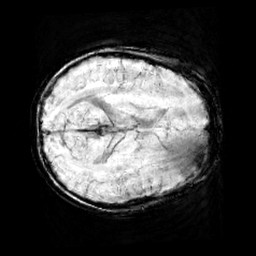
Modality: minIP
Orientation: axial
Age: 10
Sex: female
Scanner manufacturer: siemens
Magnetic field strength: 3 T
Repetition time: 0.027 s
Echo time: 0.02 s